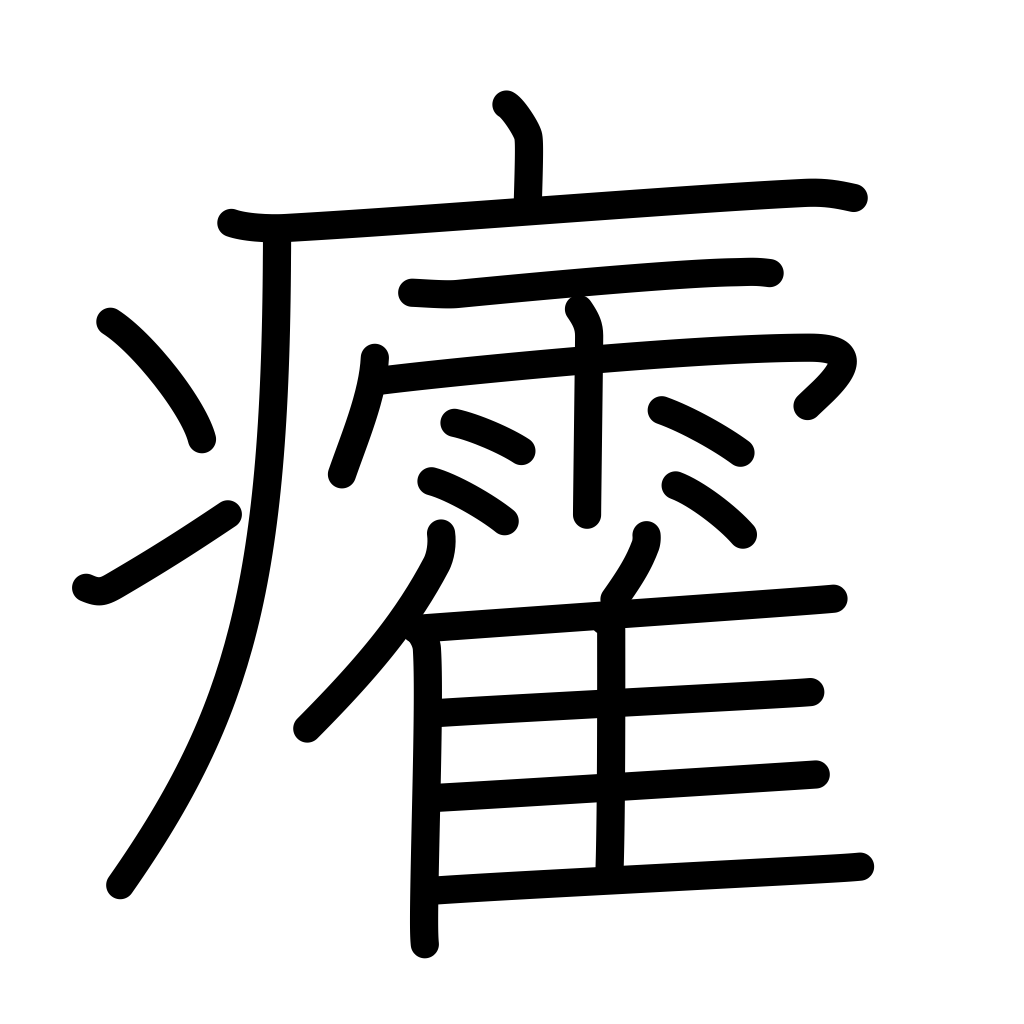
Meaning: heatstroke, sunstroke